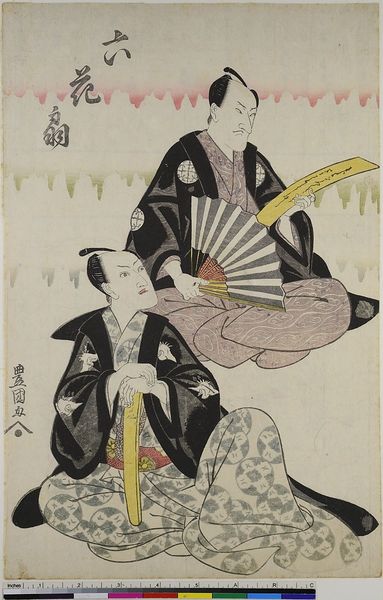
Titel: Rokkasen
Künstler: Utagawa Toyokuni I
Standort: Hamburg
Institution: Museum für Kunst und Gewerbe Hamburg
Schlagwörter: blau, sitzen, bunt, männer, rot, fächer, signatur, sitzend, theater, holzschnitt, japan, papier, japanisch, druck, druckgraphik, druckgrafik, china, zeit, schriftstück, schauspieler, farbholzschnitt, schauspielerin, schneidersitz, kabuki, edo, travestie, reproduktionen, druckerzeugnisse, theateraufführung